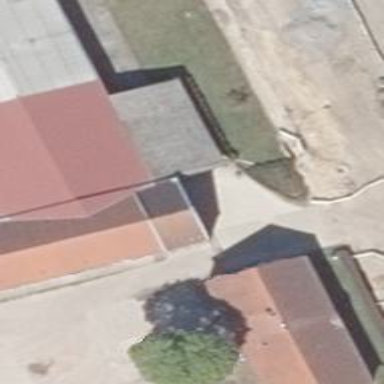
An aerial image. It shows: Farm shop.